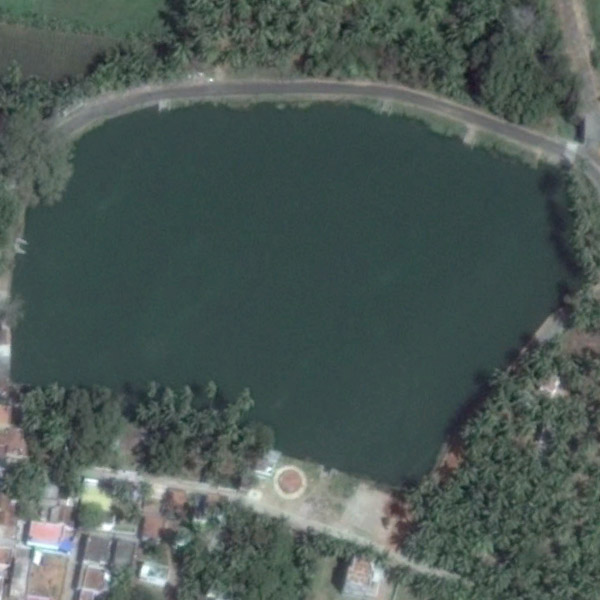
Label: Pond